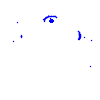
Particle: kaon